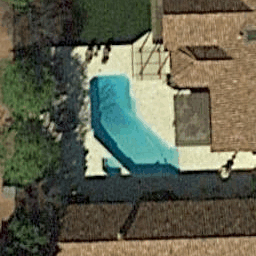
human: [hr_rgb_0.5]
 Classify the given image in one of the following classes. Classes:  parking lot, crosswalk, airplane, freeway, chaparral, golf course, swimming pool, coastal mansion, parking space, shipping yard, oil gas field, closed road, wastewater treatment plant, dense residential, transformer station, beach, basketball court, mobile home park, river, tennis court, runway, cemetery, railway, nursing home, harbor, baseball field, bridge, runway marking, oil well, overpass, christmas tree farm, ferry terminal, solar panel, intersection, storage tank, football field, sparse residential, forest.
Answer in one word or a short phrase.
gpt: swimming pool